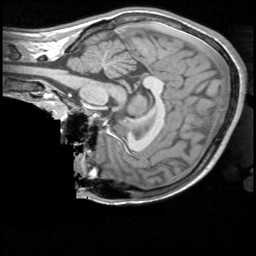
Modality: T1w
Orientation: sagittal